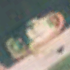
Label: civil